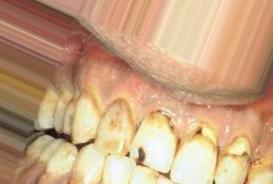
Condition: Tooth Discoloration